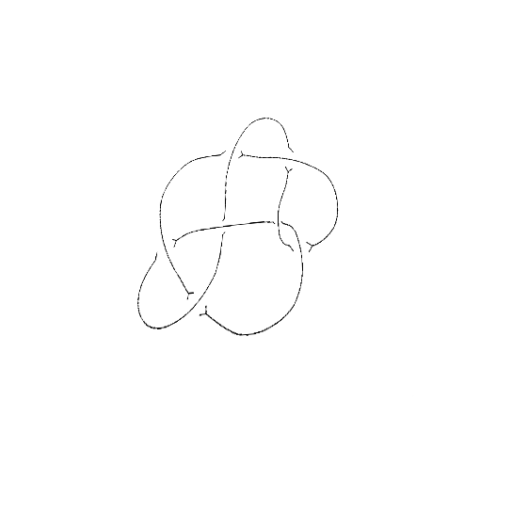
Crossing number: 7